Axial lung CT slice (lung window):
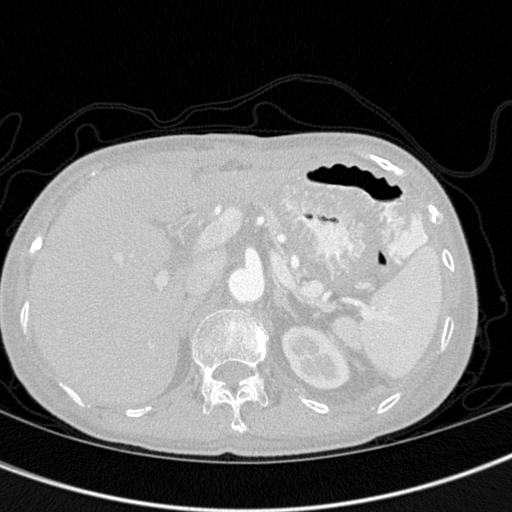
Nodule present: no